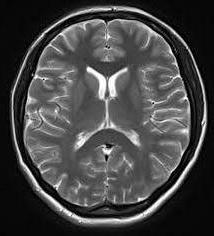
Label: notumor